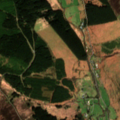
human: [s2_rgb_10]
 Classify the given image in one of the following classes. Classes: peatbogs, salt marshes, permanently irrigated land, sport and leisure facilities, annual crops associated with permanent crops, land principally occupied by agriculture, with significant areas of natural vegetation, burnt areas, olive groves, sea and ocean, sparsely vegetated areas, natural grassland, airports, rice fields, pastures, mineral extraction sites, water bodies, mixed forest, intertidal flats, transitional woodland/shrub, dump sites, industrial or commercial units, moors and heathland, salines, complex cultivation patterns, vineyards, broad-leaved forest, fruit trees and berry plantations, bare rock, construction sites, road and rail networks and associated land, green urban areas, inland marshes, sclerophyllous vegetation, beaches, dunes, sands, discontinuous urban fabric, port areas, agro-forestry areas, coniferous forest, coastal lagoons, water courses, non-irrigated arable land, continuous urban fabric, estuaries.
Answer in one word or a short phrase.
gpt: land principally occupied by agriculture, with significant areas of natural vegetation, coniferous forest, moors and heathland, transitional woodland/shrub, peatbogs